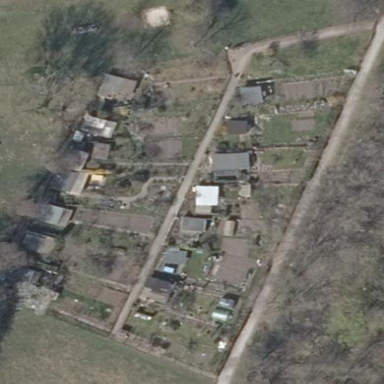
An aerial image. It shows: Area designated for allotments.